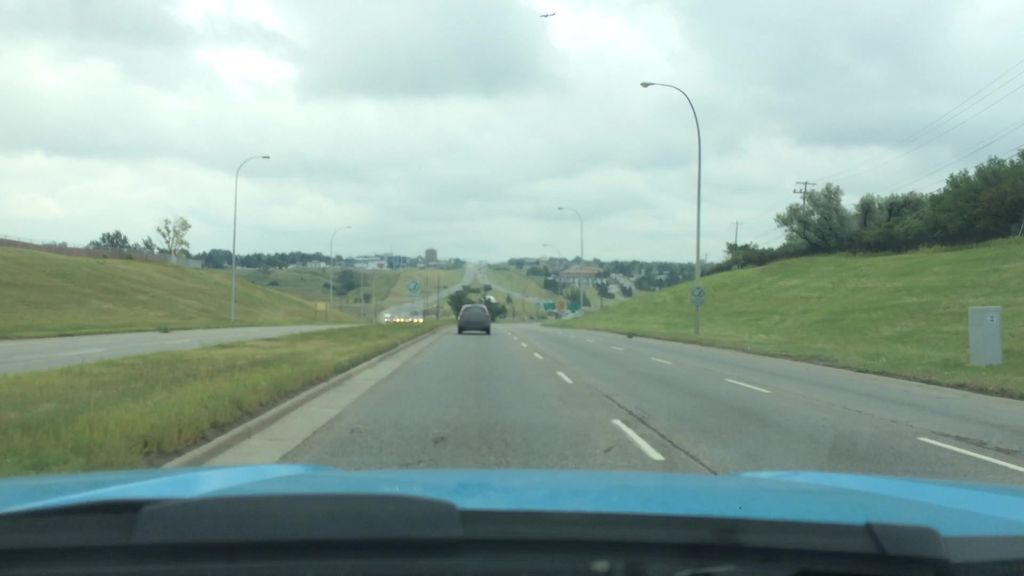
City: calgary